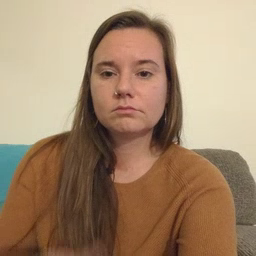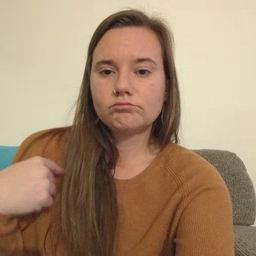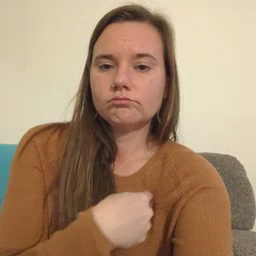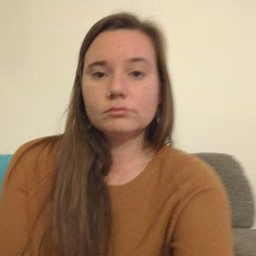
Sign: weus